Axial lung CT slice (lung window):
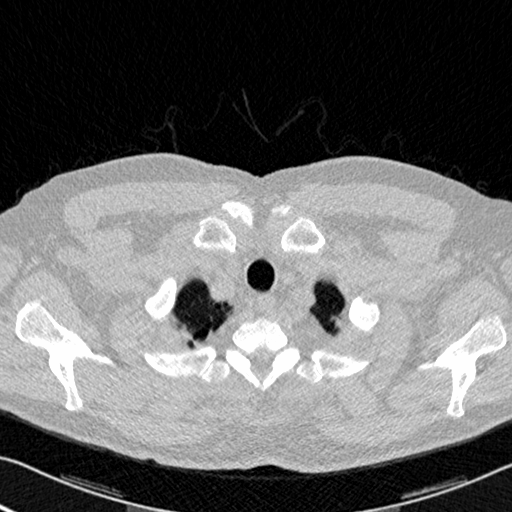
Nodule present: no